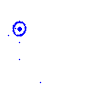
Particle: kaon